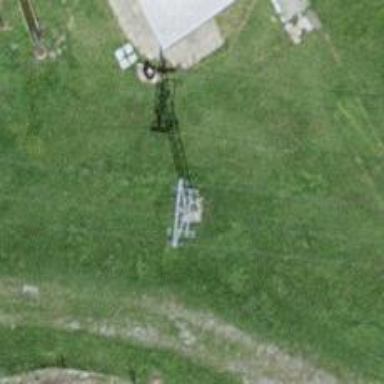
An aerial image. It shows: Pylon used for aerialway.